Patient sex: M
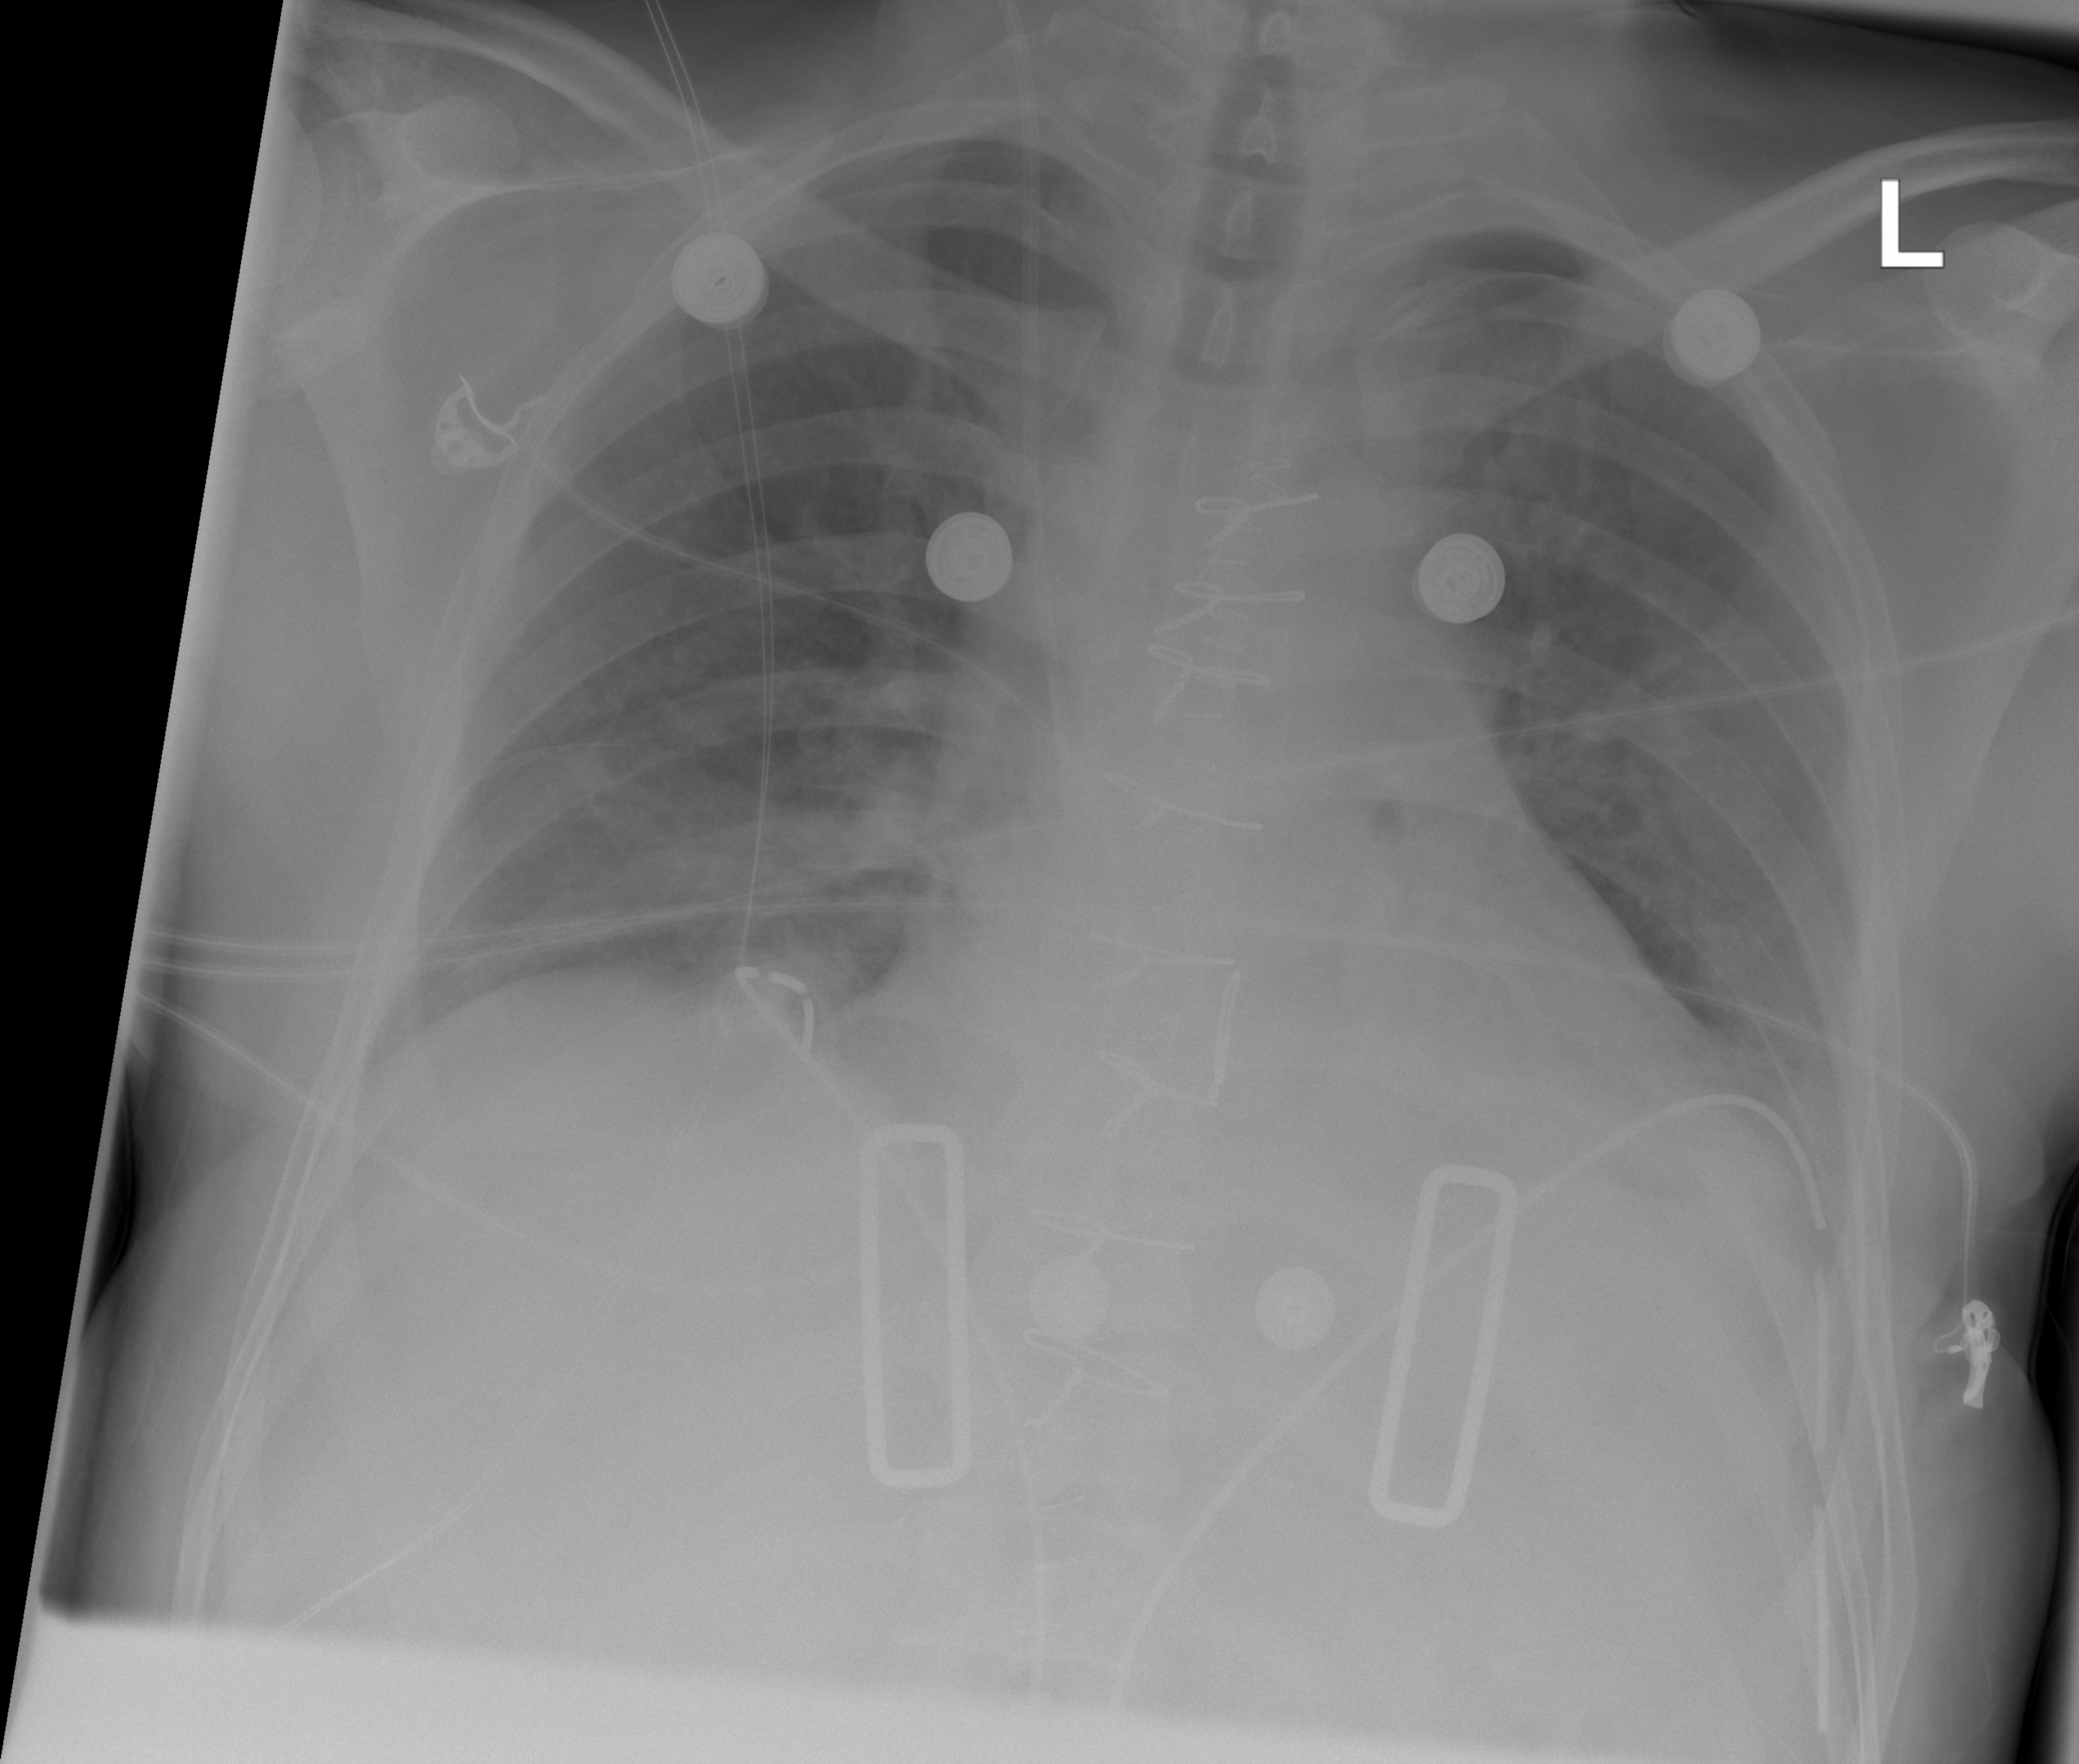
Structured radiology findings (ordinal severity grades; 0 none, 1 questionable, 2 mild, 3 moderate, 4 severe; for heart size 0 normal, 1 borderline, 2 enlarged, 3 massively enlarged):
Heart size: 2
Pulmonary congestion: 0
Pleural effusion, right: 0
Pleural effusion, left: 0
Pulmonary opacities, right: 0
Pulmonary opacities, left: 0
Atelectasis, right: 2
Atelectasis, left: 2